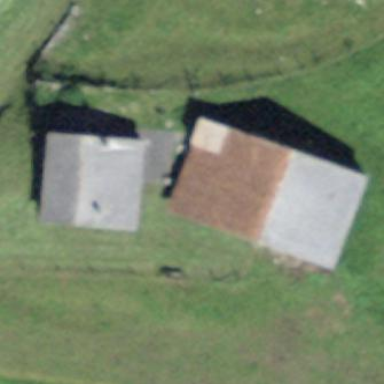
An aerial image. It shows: Rural barn.